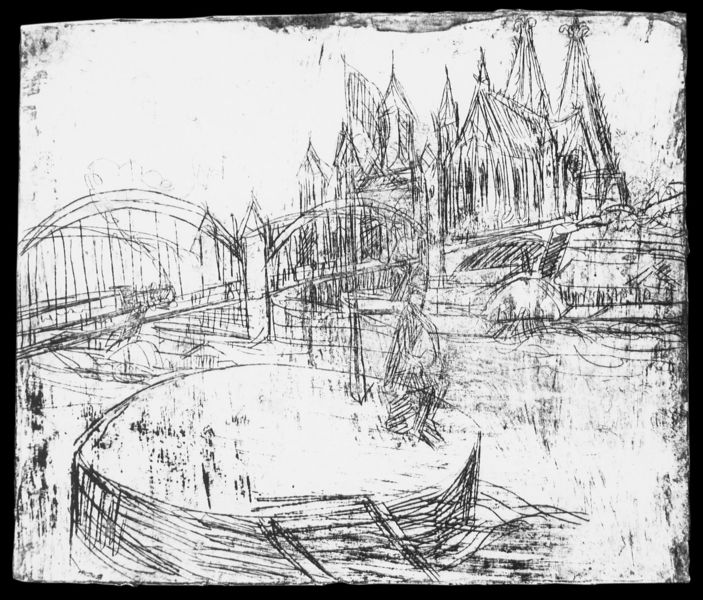
Titel: Rheinbrücke bei Köln
Künstler: Ernst Ludwig Kirchner
Institution: Privatsammlung
Schlagwörter: himmel, wasser, weiß, fluss, menschen, stadt, ufer, fenster, paris, pfeiler, schwarz, skizze, zeichnung, gebäude, haus, schloss, alt, mensch, häuser, brücke, kirche, insel, gotik, boot, kreis, rund, turm, schiffe, papier, grafik, linien, farblos, seine, treppe, striche, geschmier, kirchtürme, bögen, kreuz, türme, dom, kohle, becken, radierung, schwarzweiß, bleistift, entwurf, kathedrale, flecken, spitzbogen, eisenbahnbrücke, undeutlich, streben, waser, notre dame, silo, rhein, köln, kölner dom, schmieren